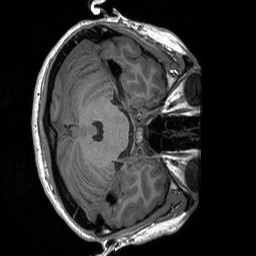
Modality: T1w
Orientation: axial
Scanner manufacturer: siemens
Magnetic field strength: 3 T
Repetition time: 1.76 s
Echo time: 0.0022 s